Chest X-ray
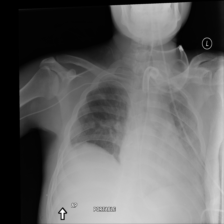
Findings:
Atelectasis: negative
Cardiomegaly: negative
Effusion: positive
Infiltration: positive
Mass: negative
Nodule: negative
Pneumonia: negative
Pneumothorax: negative
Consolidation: negative
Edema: negative
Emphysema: negative
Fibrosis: negative
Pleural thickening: negative
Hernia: negative